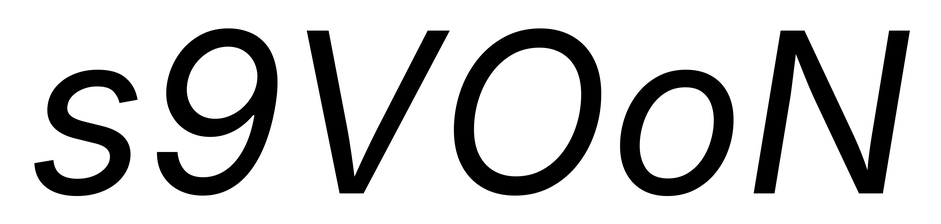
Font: Inter-Italic_Italic